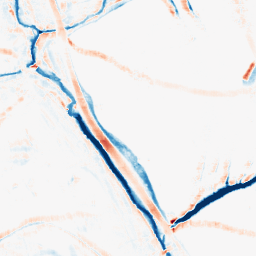
Category: morphological
Decomposition family: morphological_rect
Decomposition parameters: operation: average
width: 10
height: 10
Upsampling method: cubic_mitchell
Upsampling parameters: scale: 4
Upsampling scale: 4